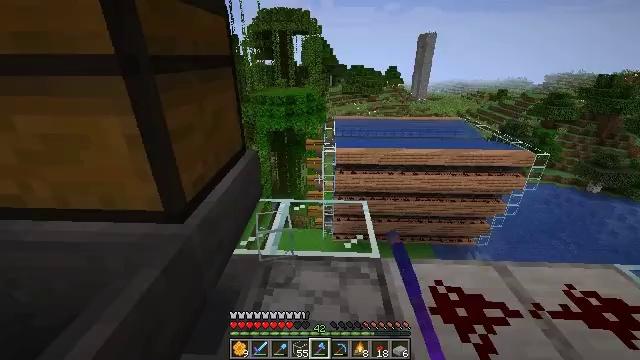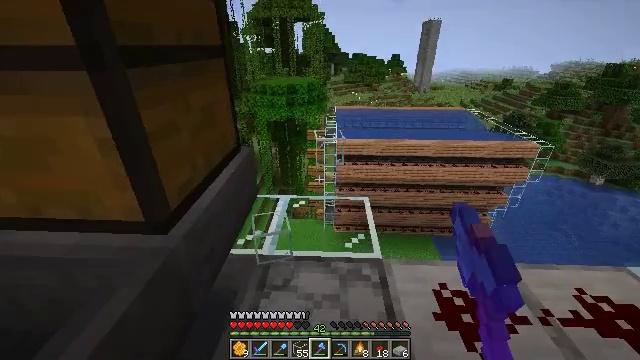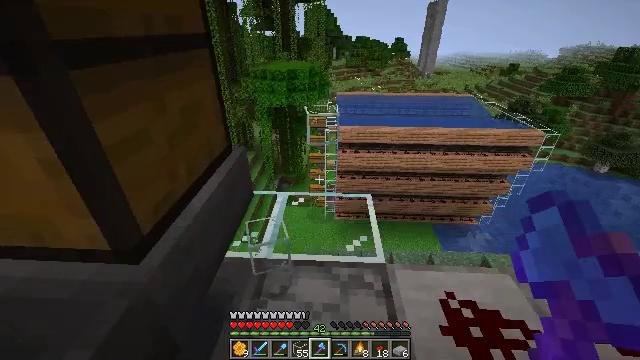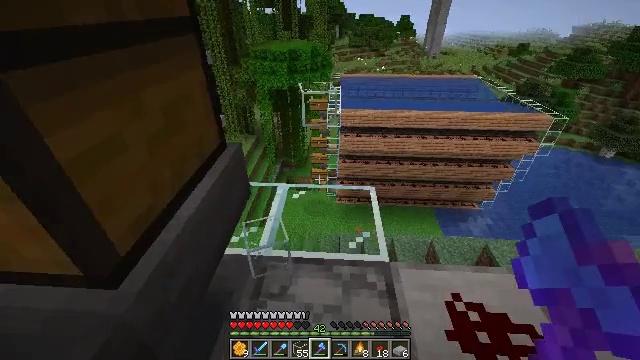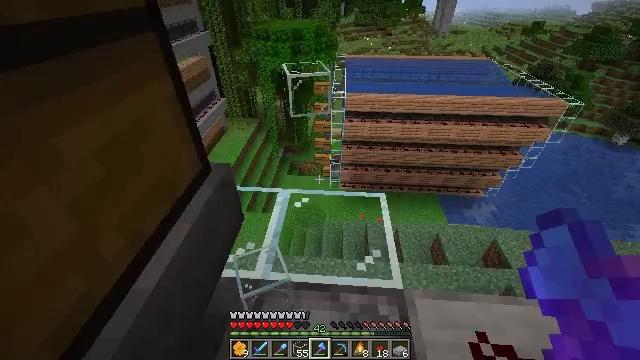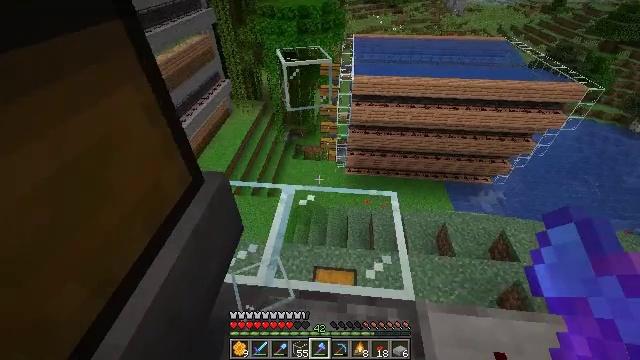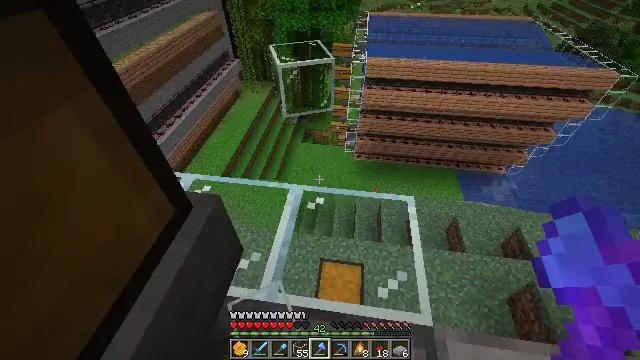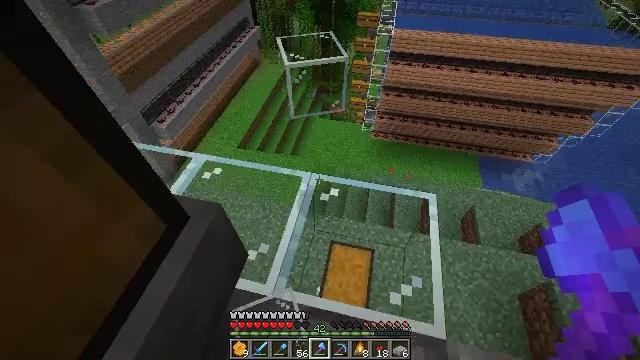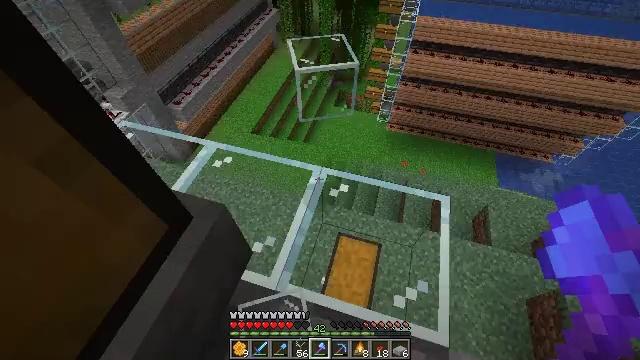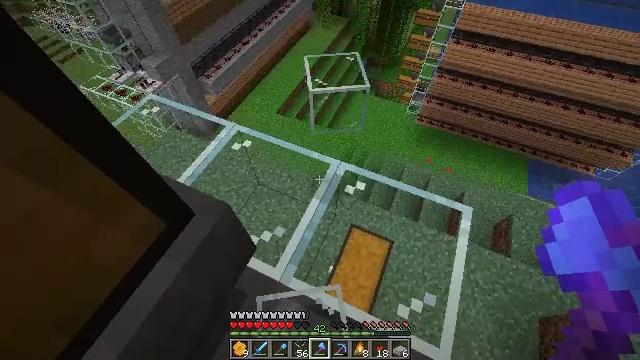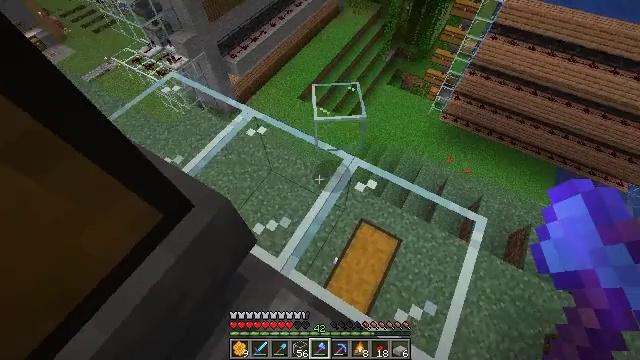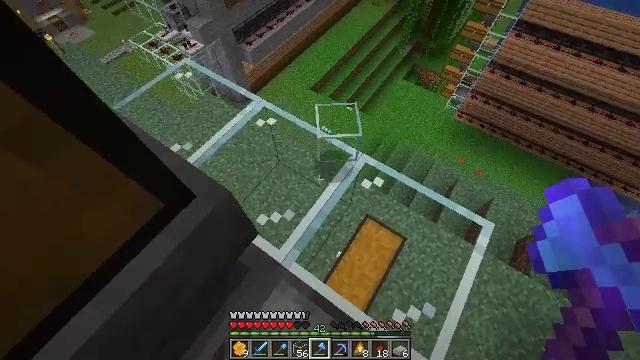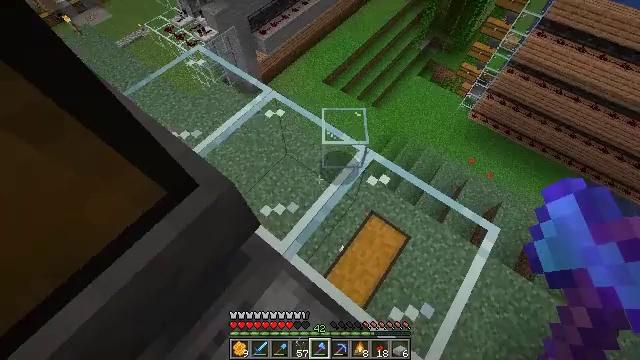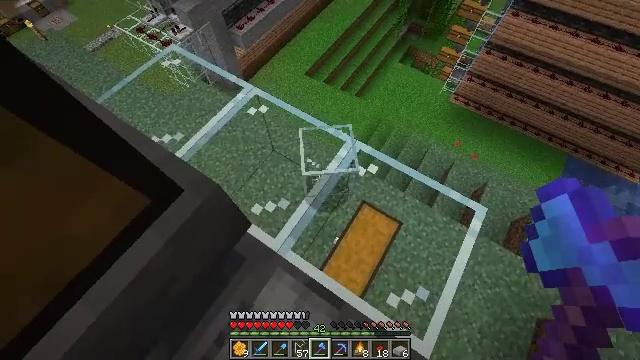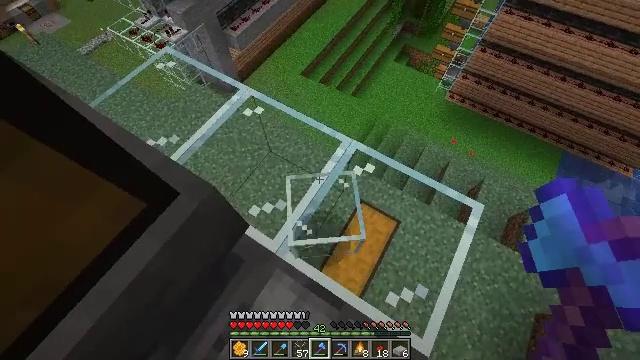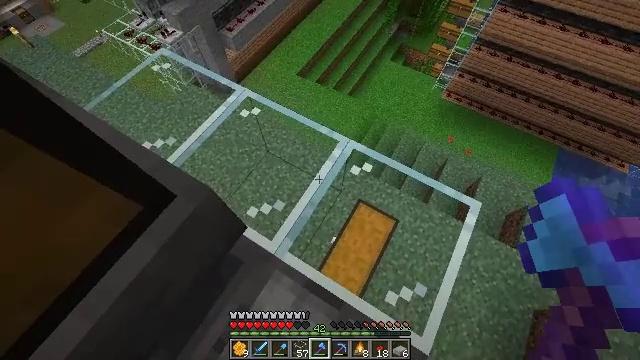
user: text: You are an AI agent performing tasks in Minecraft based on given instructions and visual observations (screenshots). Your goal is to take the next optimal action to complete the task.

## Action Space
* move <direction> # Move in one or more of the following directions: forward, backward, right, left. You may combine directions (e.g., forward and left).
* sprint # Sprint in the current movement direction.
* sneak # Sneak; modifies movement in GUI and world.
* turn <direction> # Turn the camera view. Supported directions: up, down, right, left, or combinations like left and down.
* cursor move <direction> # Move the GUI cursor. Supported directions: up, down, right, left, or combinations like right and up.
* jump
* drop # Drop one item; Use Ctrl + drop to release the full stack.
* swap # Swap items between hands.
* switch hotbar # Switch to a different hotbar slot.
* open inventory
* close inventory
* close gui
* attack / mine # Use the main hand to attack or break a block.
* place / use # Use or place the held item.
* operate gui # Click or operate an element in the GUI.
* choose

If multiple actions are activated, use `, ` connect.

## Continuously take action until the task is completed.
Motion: motion action
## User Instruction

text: Pick up the poppy from the field.
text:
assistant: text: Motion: move forward, turn down
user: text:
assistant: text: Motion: move forward, turn down
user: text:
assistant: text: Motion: move forward, turn down
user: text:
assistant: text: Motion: move forward, turn down
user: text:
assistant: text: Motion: move forward, turn left and down
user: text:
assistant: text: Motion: move forward, turn left and down
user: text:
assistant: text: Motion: move forward, turn left and down
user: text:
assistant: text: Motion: turn left and down
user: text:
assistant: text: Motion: turn left and down
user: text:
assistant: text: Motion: turn left and down
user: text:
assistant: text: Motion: turn left and down
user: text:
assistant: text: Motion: turn left and down
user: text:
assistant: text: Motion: turn right and down
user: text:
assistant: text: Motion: turn right
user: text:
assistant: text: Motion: no_op
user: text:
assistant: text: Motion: no_op
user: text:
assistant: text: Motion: no_op
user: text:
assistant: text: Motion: no_op
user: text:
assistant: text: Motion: turn left
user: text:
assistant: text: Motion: turn left and down
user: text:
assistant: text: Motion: turn left and down
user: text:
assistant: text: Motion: turn left
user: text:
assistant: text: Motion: turn left and up
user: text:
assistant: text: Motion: turn left and up
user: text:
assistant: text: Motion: turn left and up
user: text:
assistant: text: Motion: turn left and up
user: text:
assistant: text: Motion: turn up
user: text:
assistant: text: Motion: turn up
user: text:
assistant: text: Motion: no_op
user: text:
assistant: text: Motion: move forward